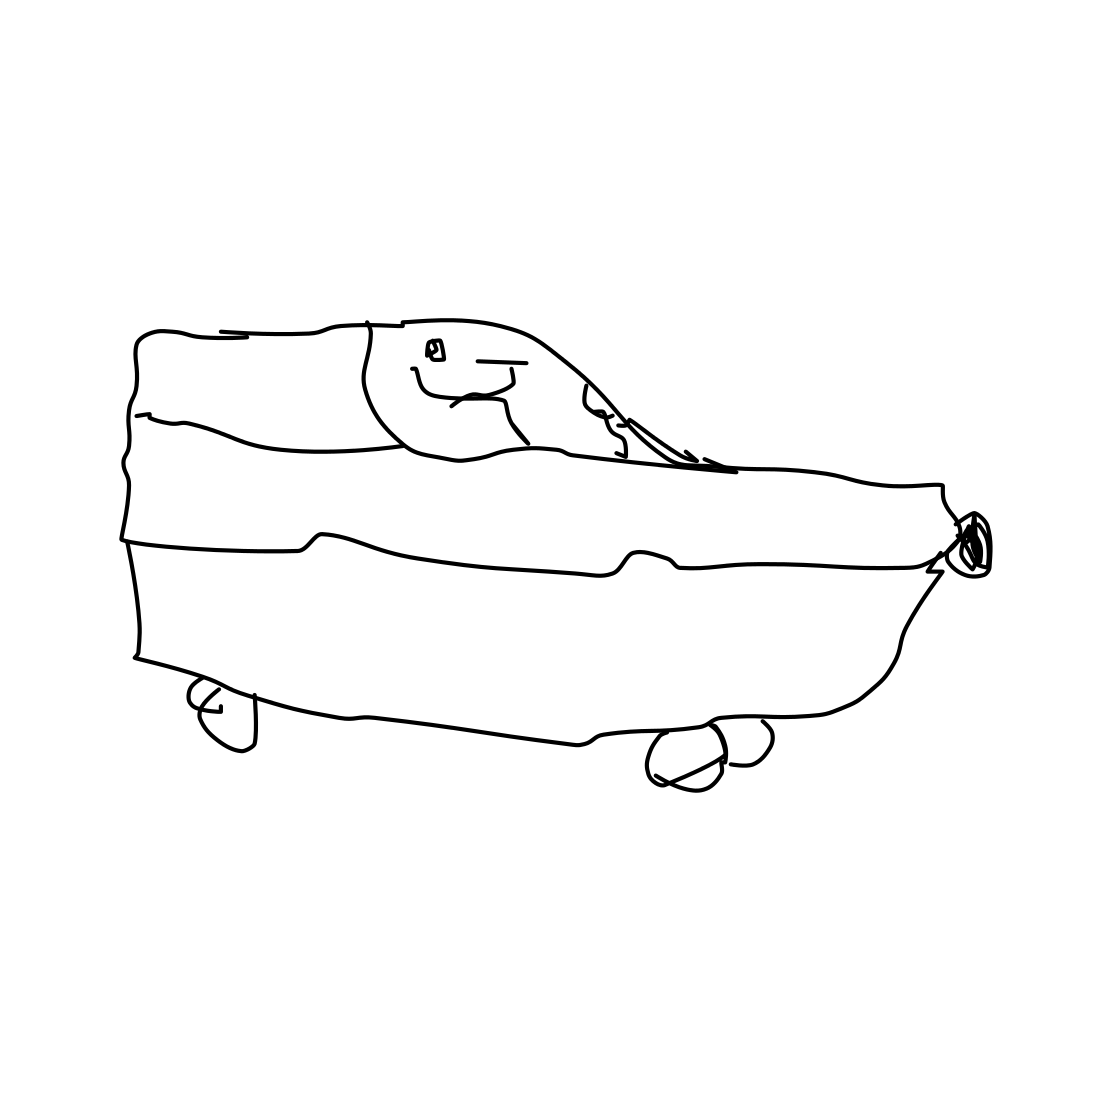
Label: suv